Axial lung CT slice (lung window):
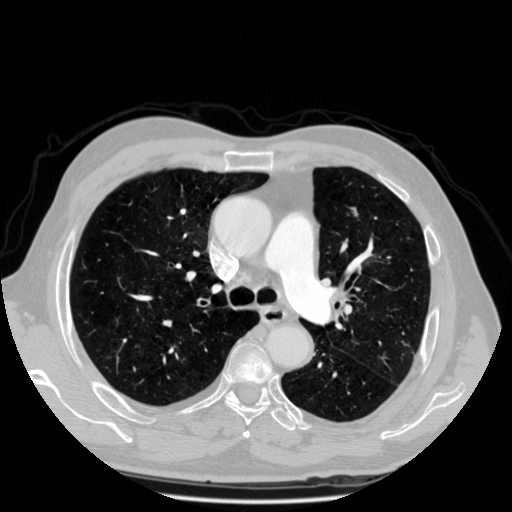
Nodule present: no